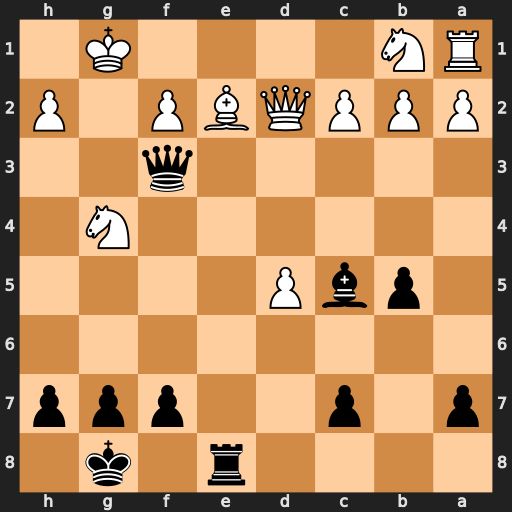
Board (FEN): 4r1k1/p1p2ppp/8/1pbP4/6N1/5q2/PPPQBP1P/RN4K1
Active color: b
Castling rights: -
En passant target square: -
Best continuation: Rxe2 Qxe2 Qxe2